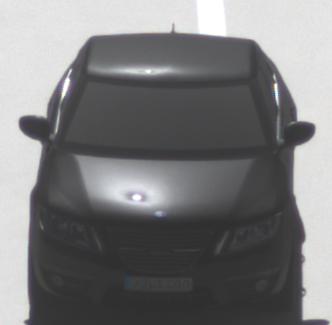
Make: Saab
Model: 5-Sep
Detailed model: 9-5 1.6T
Model produced from: 2010/06
Model produced until: 2011/12
Doors: 4
Color: black
Road condition: dry road
Daytime: morning or afternoon
Contrast: high contrast